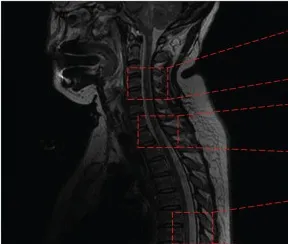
Magnetic resonance imaging (MRI) of the brain performed and spinal cord (T2) on day 15 post-hospitalization. (E) Punctate and patchy lesions were presented as high T2 signals in the cervical and thoracic spinal cord.
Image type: radiology (mri)